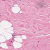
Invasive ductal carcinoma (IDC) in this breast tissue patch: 0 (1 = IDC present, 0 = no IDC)